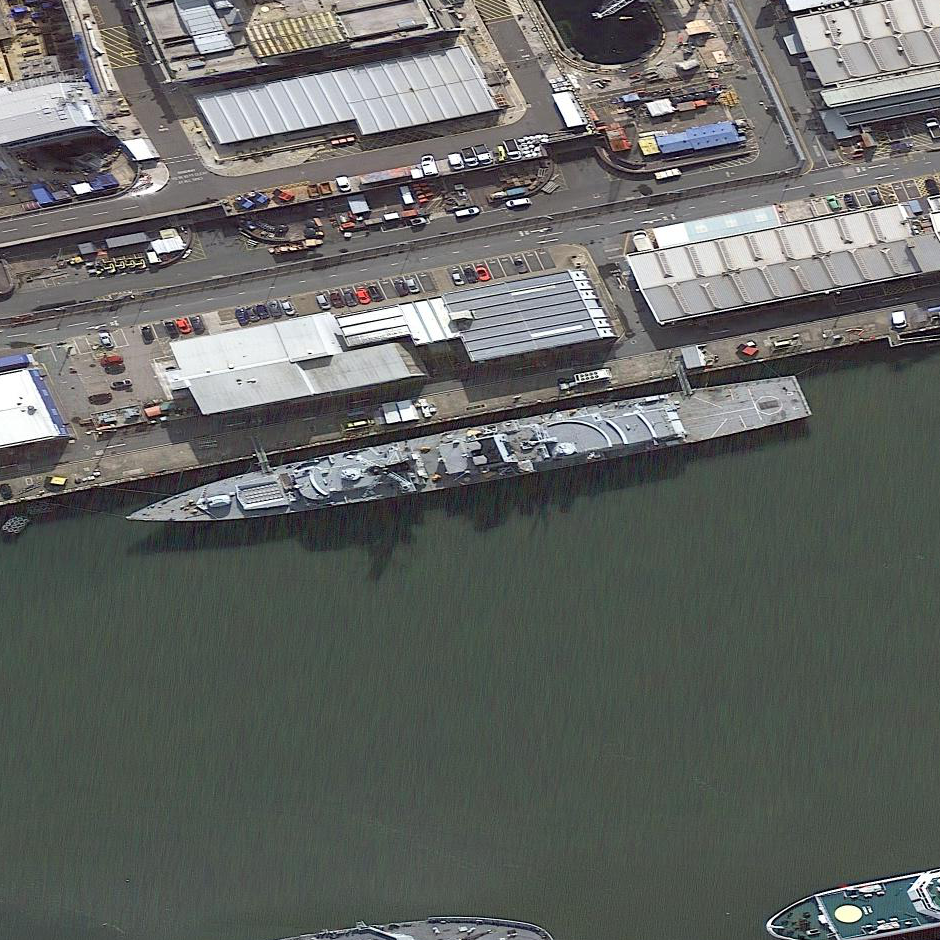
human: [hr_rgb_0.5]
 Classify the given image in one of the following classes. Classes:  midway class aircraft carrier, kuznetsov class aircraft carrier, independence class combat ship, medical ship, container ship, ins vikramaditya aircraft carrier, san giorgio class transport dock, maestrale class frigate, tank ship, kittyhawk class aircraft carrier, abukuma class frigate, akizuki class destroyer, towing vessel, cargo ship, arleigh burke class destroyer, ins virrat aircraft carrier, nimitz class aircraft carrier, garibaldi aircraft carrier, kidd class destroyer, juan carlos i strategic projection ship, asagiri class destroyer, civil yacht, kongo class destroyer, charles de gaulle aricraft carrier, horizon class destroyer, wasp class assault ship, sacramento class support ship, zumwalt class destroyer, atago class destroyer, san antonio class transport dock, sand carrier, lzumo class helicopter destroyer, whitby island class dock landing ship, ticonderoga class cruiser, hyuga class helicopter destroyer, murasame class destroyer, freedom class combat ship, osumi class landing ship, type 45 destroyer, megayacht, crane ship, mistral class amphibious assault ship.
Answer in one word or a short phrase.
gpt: Type 45 destroyer